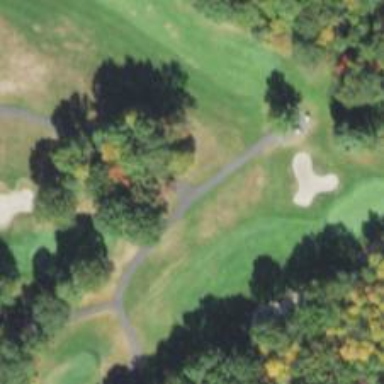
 specifically used for navigating around the golf course."